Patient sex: M
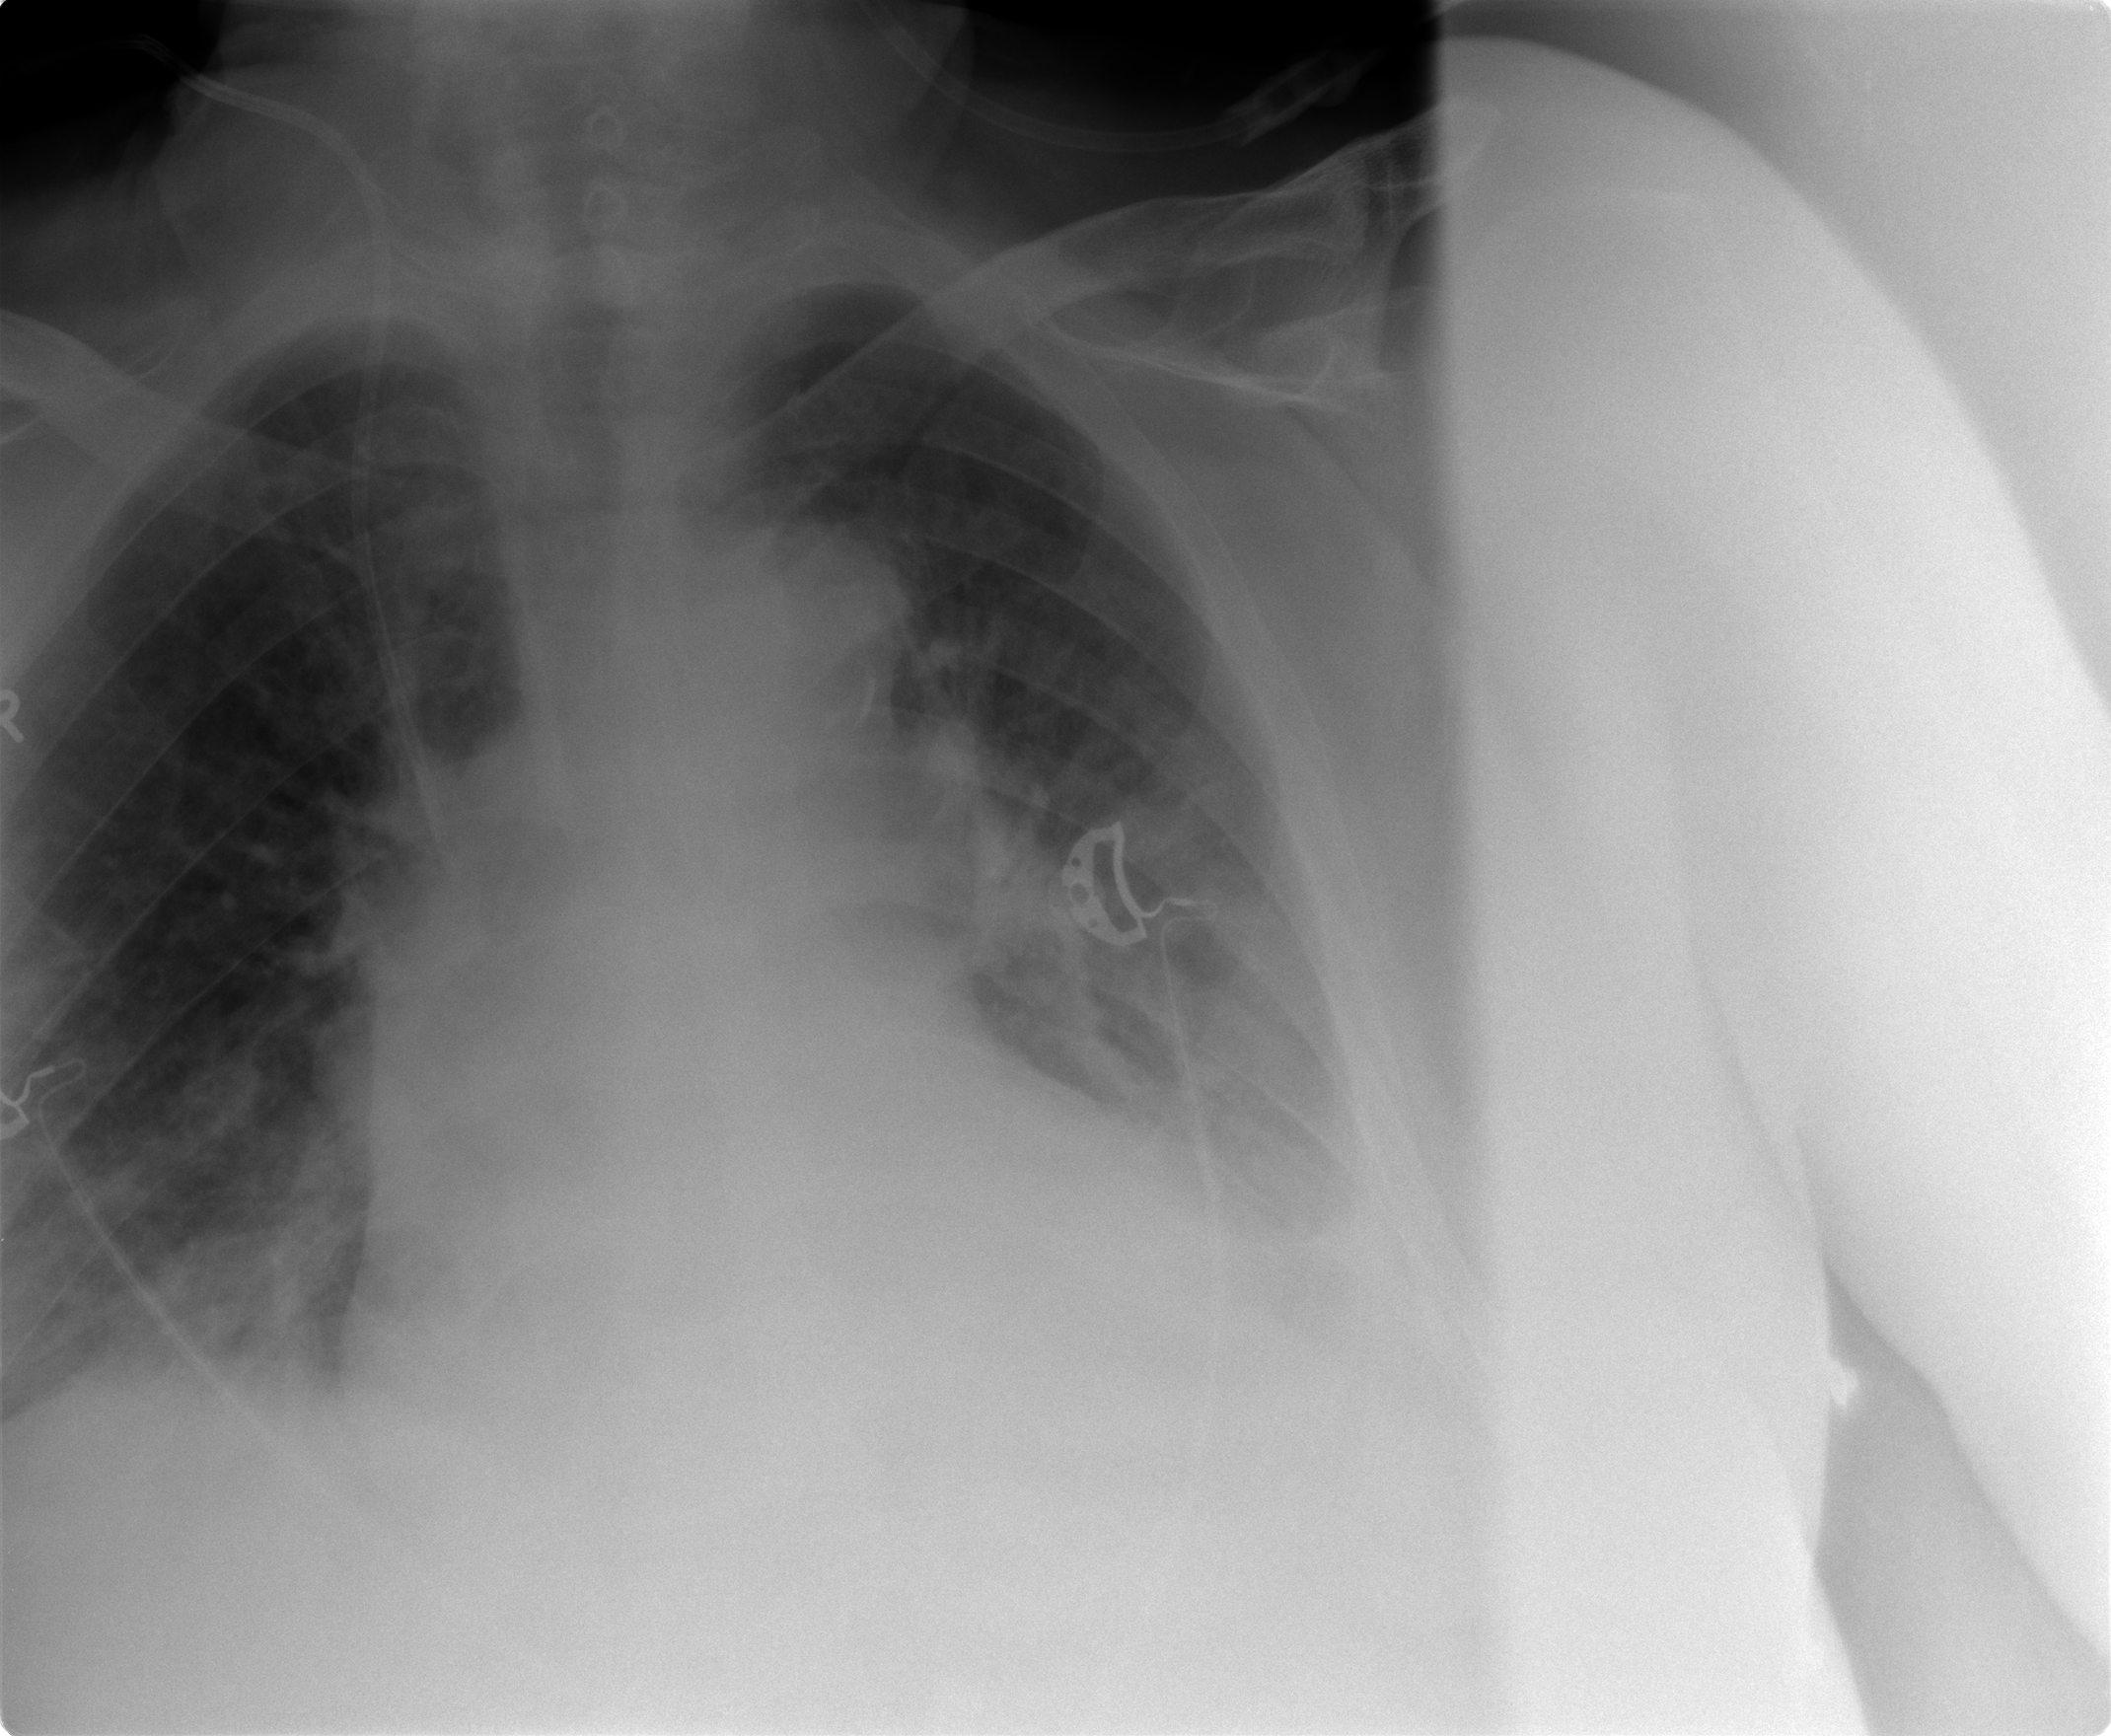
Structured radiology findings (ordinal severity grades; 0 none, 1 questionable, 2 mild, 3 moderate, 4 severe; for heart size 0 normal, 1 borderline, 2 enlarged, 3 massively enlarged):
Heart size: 1
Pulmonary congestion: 2
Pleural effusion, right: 1
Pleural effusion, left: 2
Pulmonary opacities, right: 2
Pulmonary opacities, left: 0
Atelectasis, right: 2
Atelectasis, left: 2